Field crop: maize
Growth stage: 2
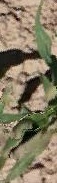
Species: maize